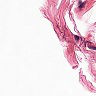
Metastatic tissue present: no